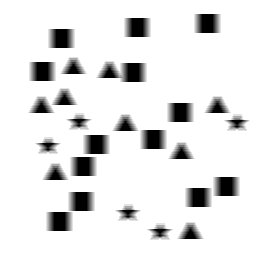
Squares: 13
Triangles: 9
Stars: 5
Total shapes: 27